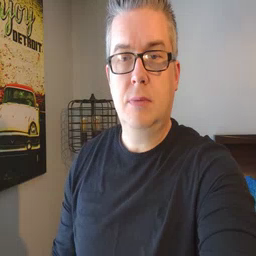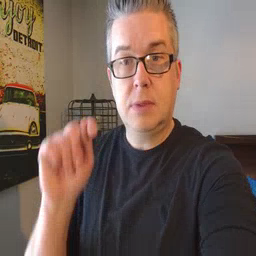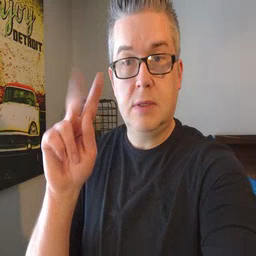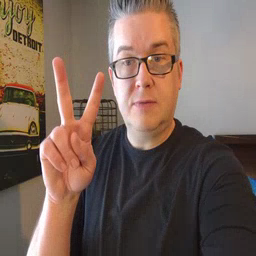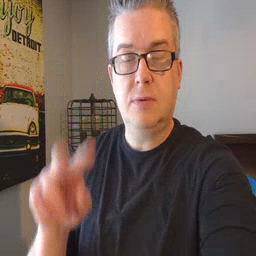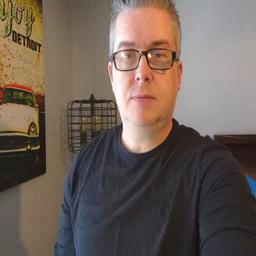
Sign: TV